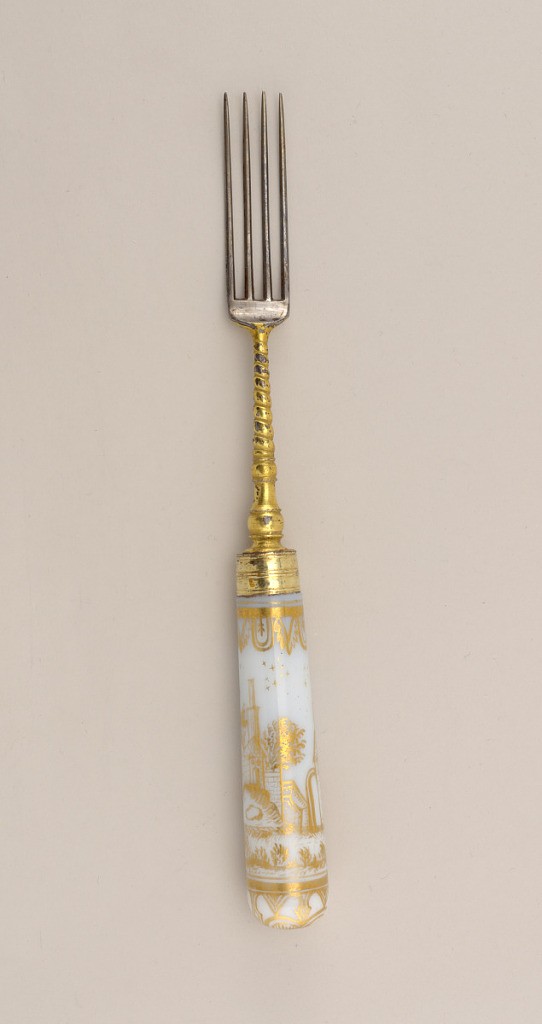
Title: Fork
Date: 1750–1800
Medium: glass, steel, gold, brass
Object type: fork
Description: Four curved tines, curved shoulders. Spiral-shaped neck, baluster-shaped towards the handle. Plain brass ferrule, round in section. Tapering handle, round in section, of white milk glass with Chinoiserie design in gold. A man with spear, landscape in background with trees and houses.